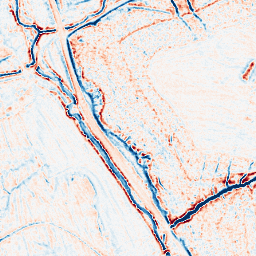
Category: edge_preserving
Decomposition family: bilateral
Decomposition parameters: d: 9
sigma_color: 150
sigma_space: 50
Upsampling method: sinc_blackman
Upsampling parameters: scale: 8
kernel_size: 16
Upsampling scale: 8